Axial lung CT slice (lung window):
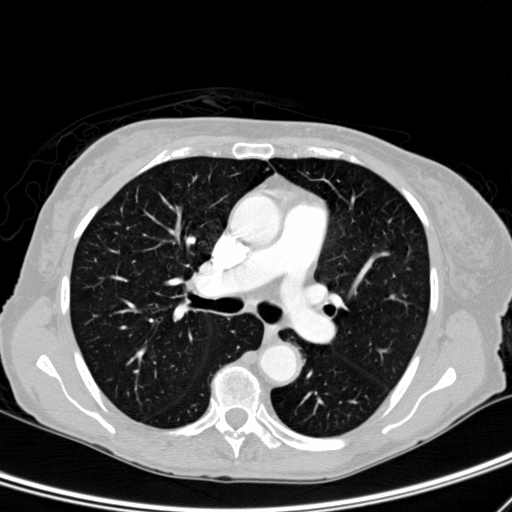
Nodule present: no